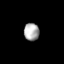
Tissue: skin
Cell type: Others
Senescence score: 0.7938
Nuclear area (px): 264
Mean DAPI intensity: 170.739